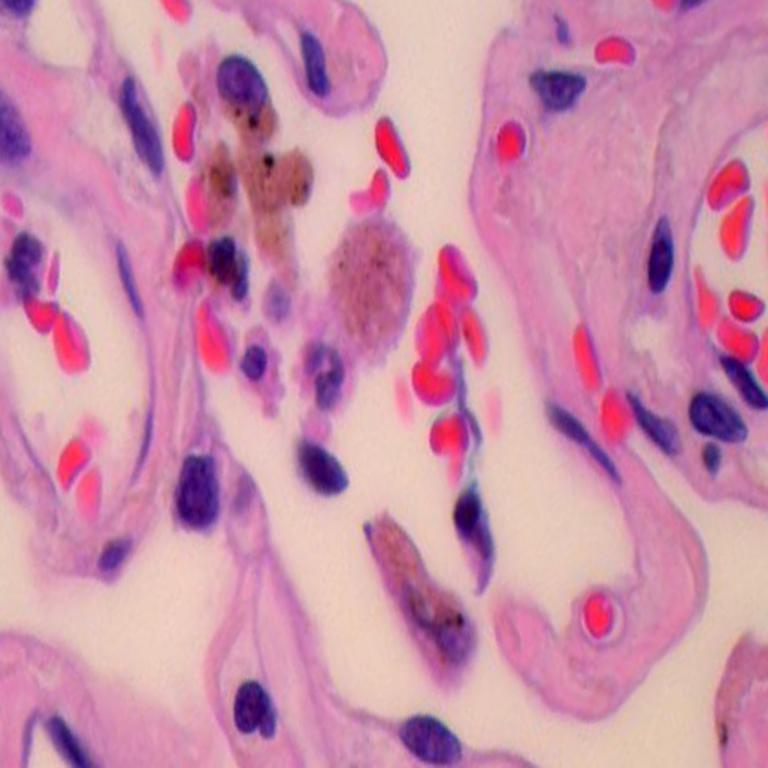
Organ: lung
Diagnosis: benign